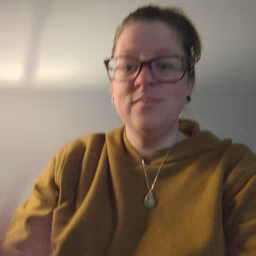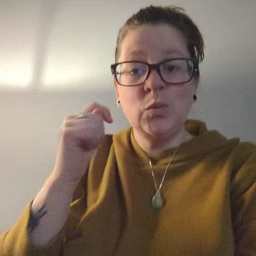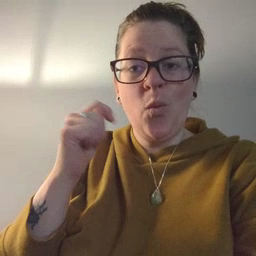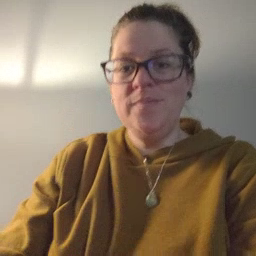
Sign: toy